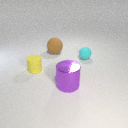
large purple metal cylinder in front of small cyan rubber sphere